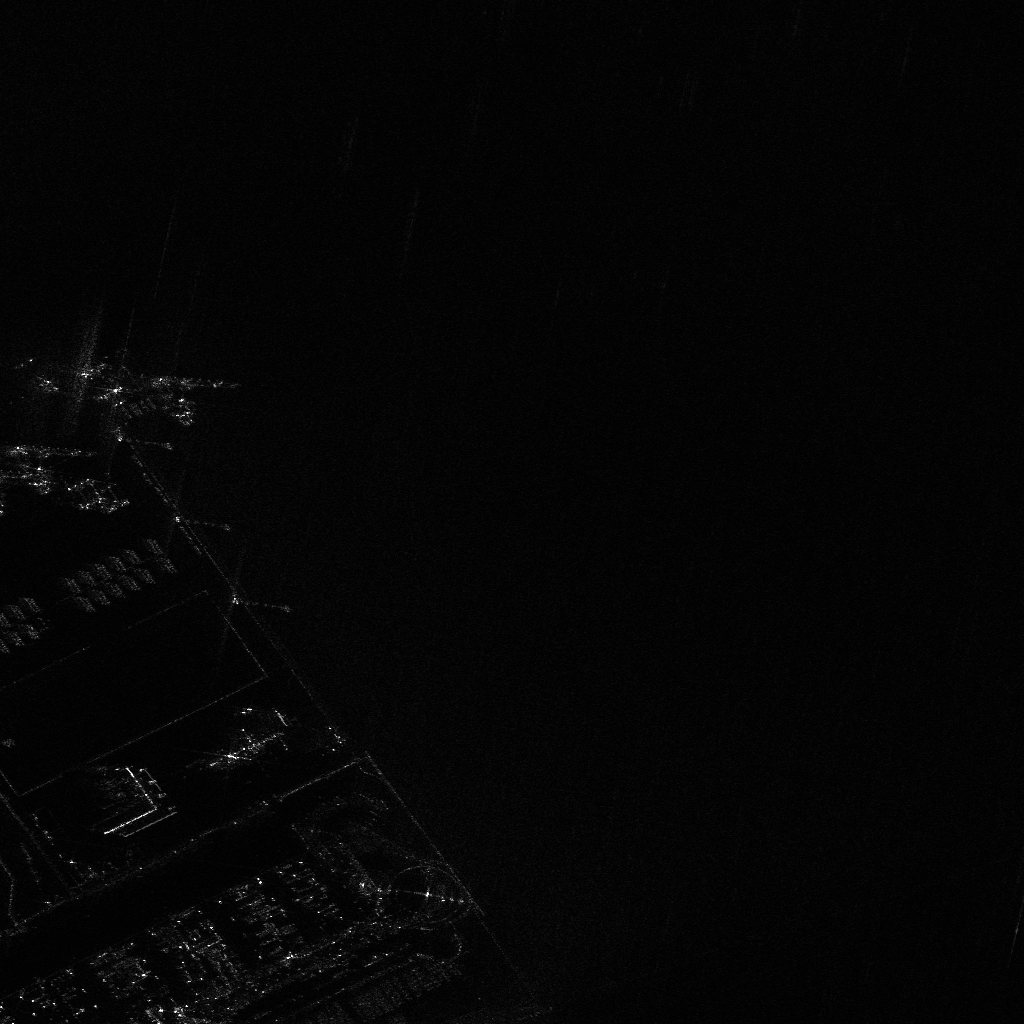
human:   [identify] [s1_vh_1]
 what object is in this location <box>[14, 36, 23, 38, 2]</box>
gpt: <ref>1 large container at the left</ref>